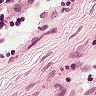
Metastatic tissue present: no